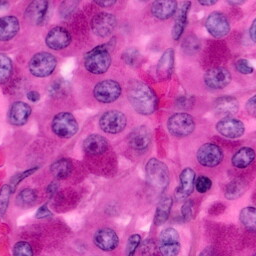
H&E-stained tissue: Pancreatic